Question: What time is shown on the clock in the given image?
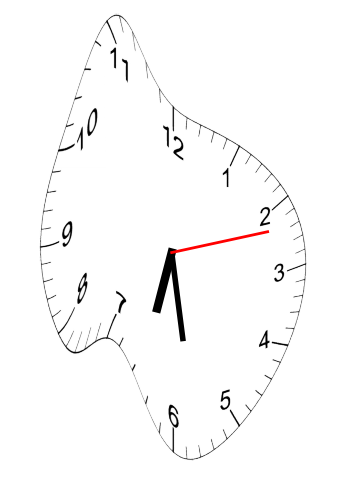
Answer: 06:28:12